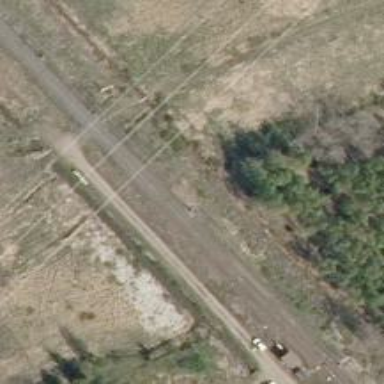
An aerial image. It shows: Railway signal.